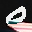
Label: 0